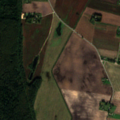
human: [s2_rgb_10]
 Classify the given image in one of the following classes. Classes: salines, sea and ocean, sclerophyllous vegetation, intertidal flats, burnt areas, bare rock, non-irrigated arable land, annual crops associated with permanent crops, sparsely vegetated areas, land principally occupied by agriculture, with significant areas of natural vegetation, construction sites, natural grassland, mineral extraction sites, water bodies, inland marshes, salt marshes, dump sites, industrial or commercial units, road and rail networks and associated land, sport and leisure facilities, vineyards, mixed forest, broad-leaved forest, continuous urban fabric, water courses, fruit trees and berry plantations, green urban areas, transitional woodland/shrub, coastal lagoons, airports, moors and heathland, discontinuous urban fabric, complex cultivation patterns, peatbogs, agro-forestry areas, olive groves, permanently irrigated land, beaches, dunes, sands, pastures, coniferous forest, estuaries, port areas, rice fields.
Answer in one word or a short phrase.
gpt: non-irrigated arable land, complex cultivation patterns, mixed forest